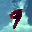
Label: 9